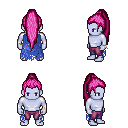
a pixel art fantasy rpg character, male body template, dark elf, purple skin, blue tattered cape, magenta pants, pink extra-long topknot hairstyle, bracelets, four views (front, back, left, right), 2x2 character sprite sheet, small pixel art, hard edges, no anti-aliasing